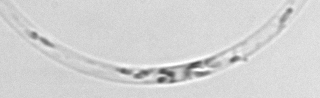
Label: Guinardia_striata